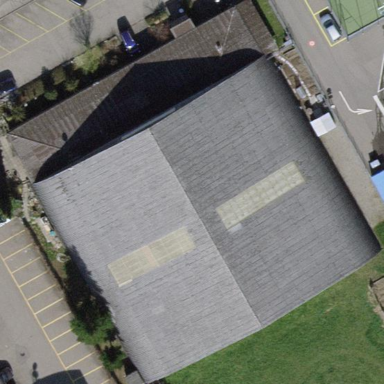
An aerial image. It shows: Sports hall for playing tennis.